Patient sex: M
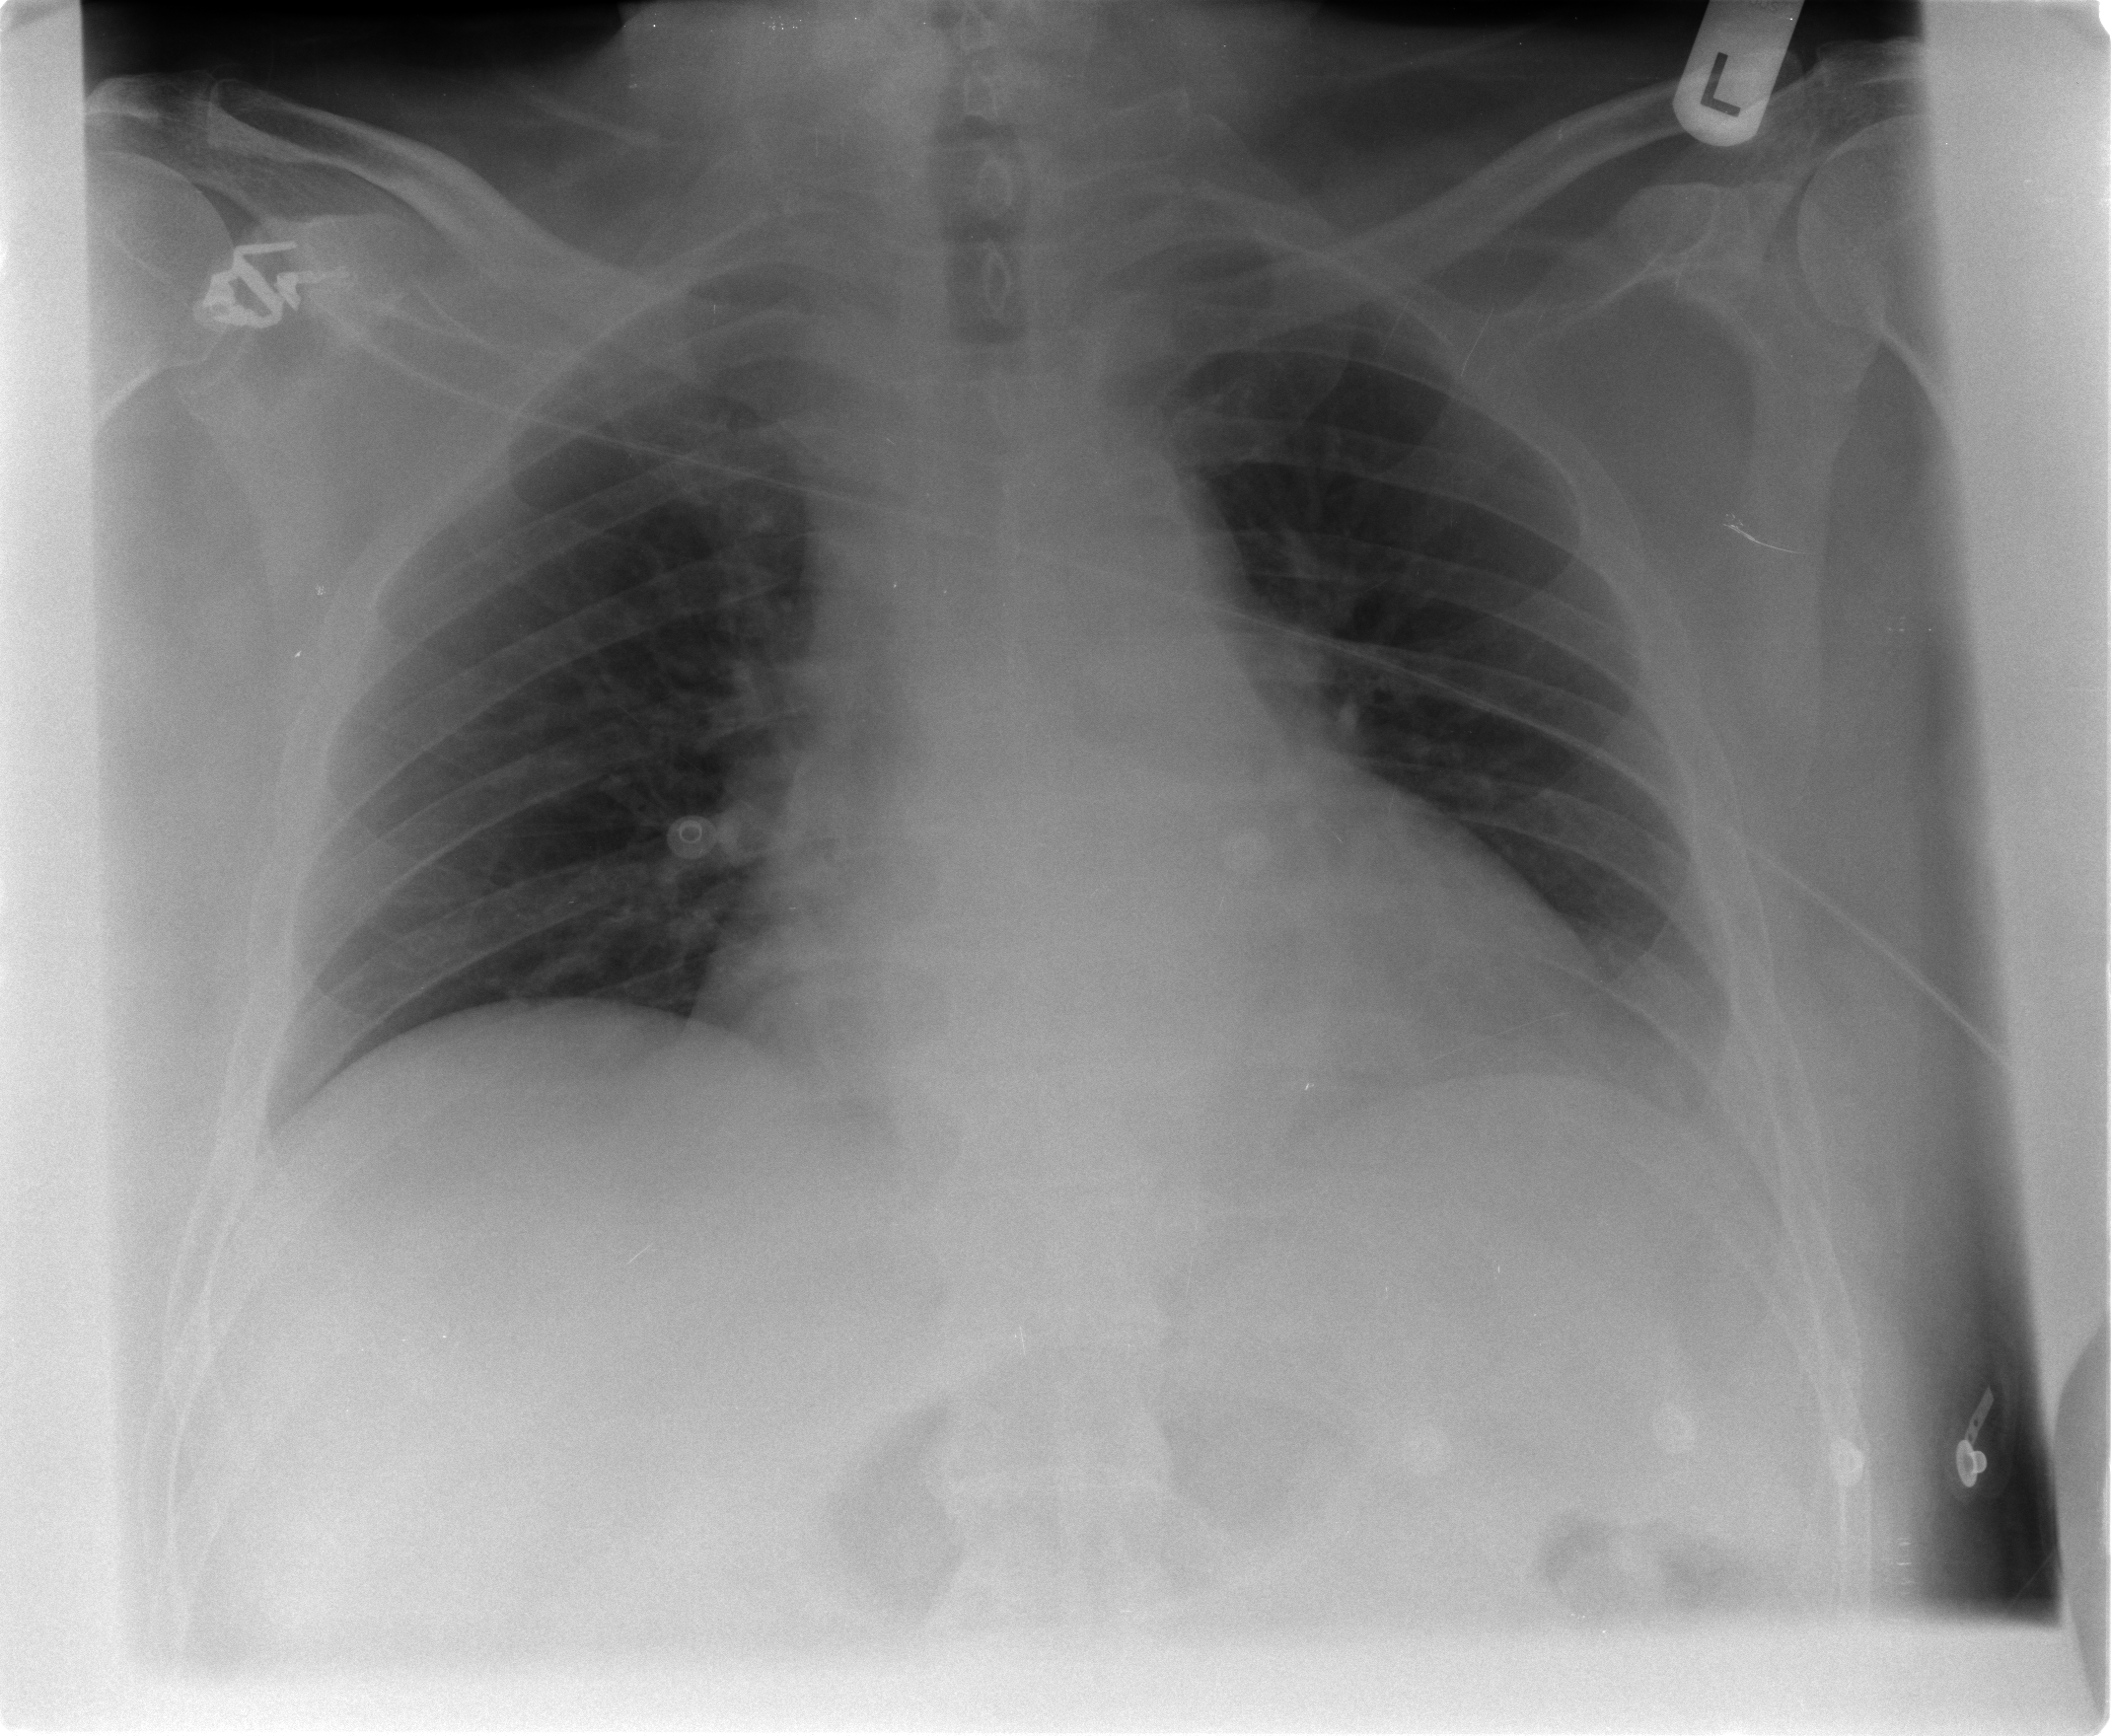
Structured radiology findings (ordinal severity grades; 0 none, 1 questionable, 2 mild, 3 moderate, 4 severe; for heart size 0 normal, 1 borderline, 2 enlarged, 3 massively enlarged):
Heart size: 2
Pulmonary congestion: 0
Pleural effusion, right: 0
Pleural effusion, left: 1
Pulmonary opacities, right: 0
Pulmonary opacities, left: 0
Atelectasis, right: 0
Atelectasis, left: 2